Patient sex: M
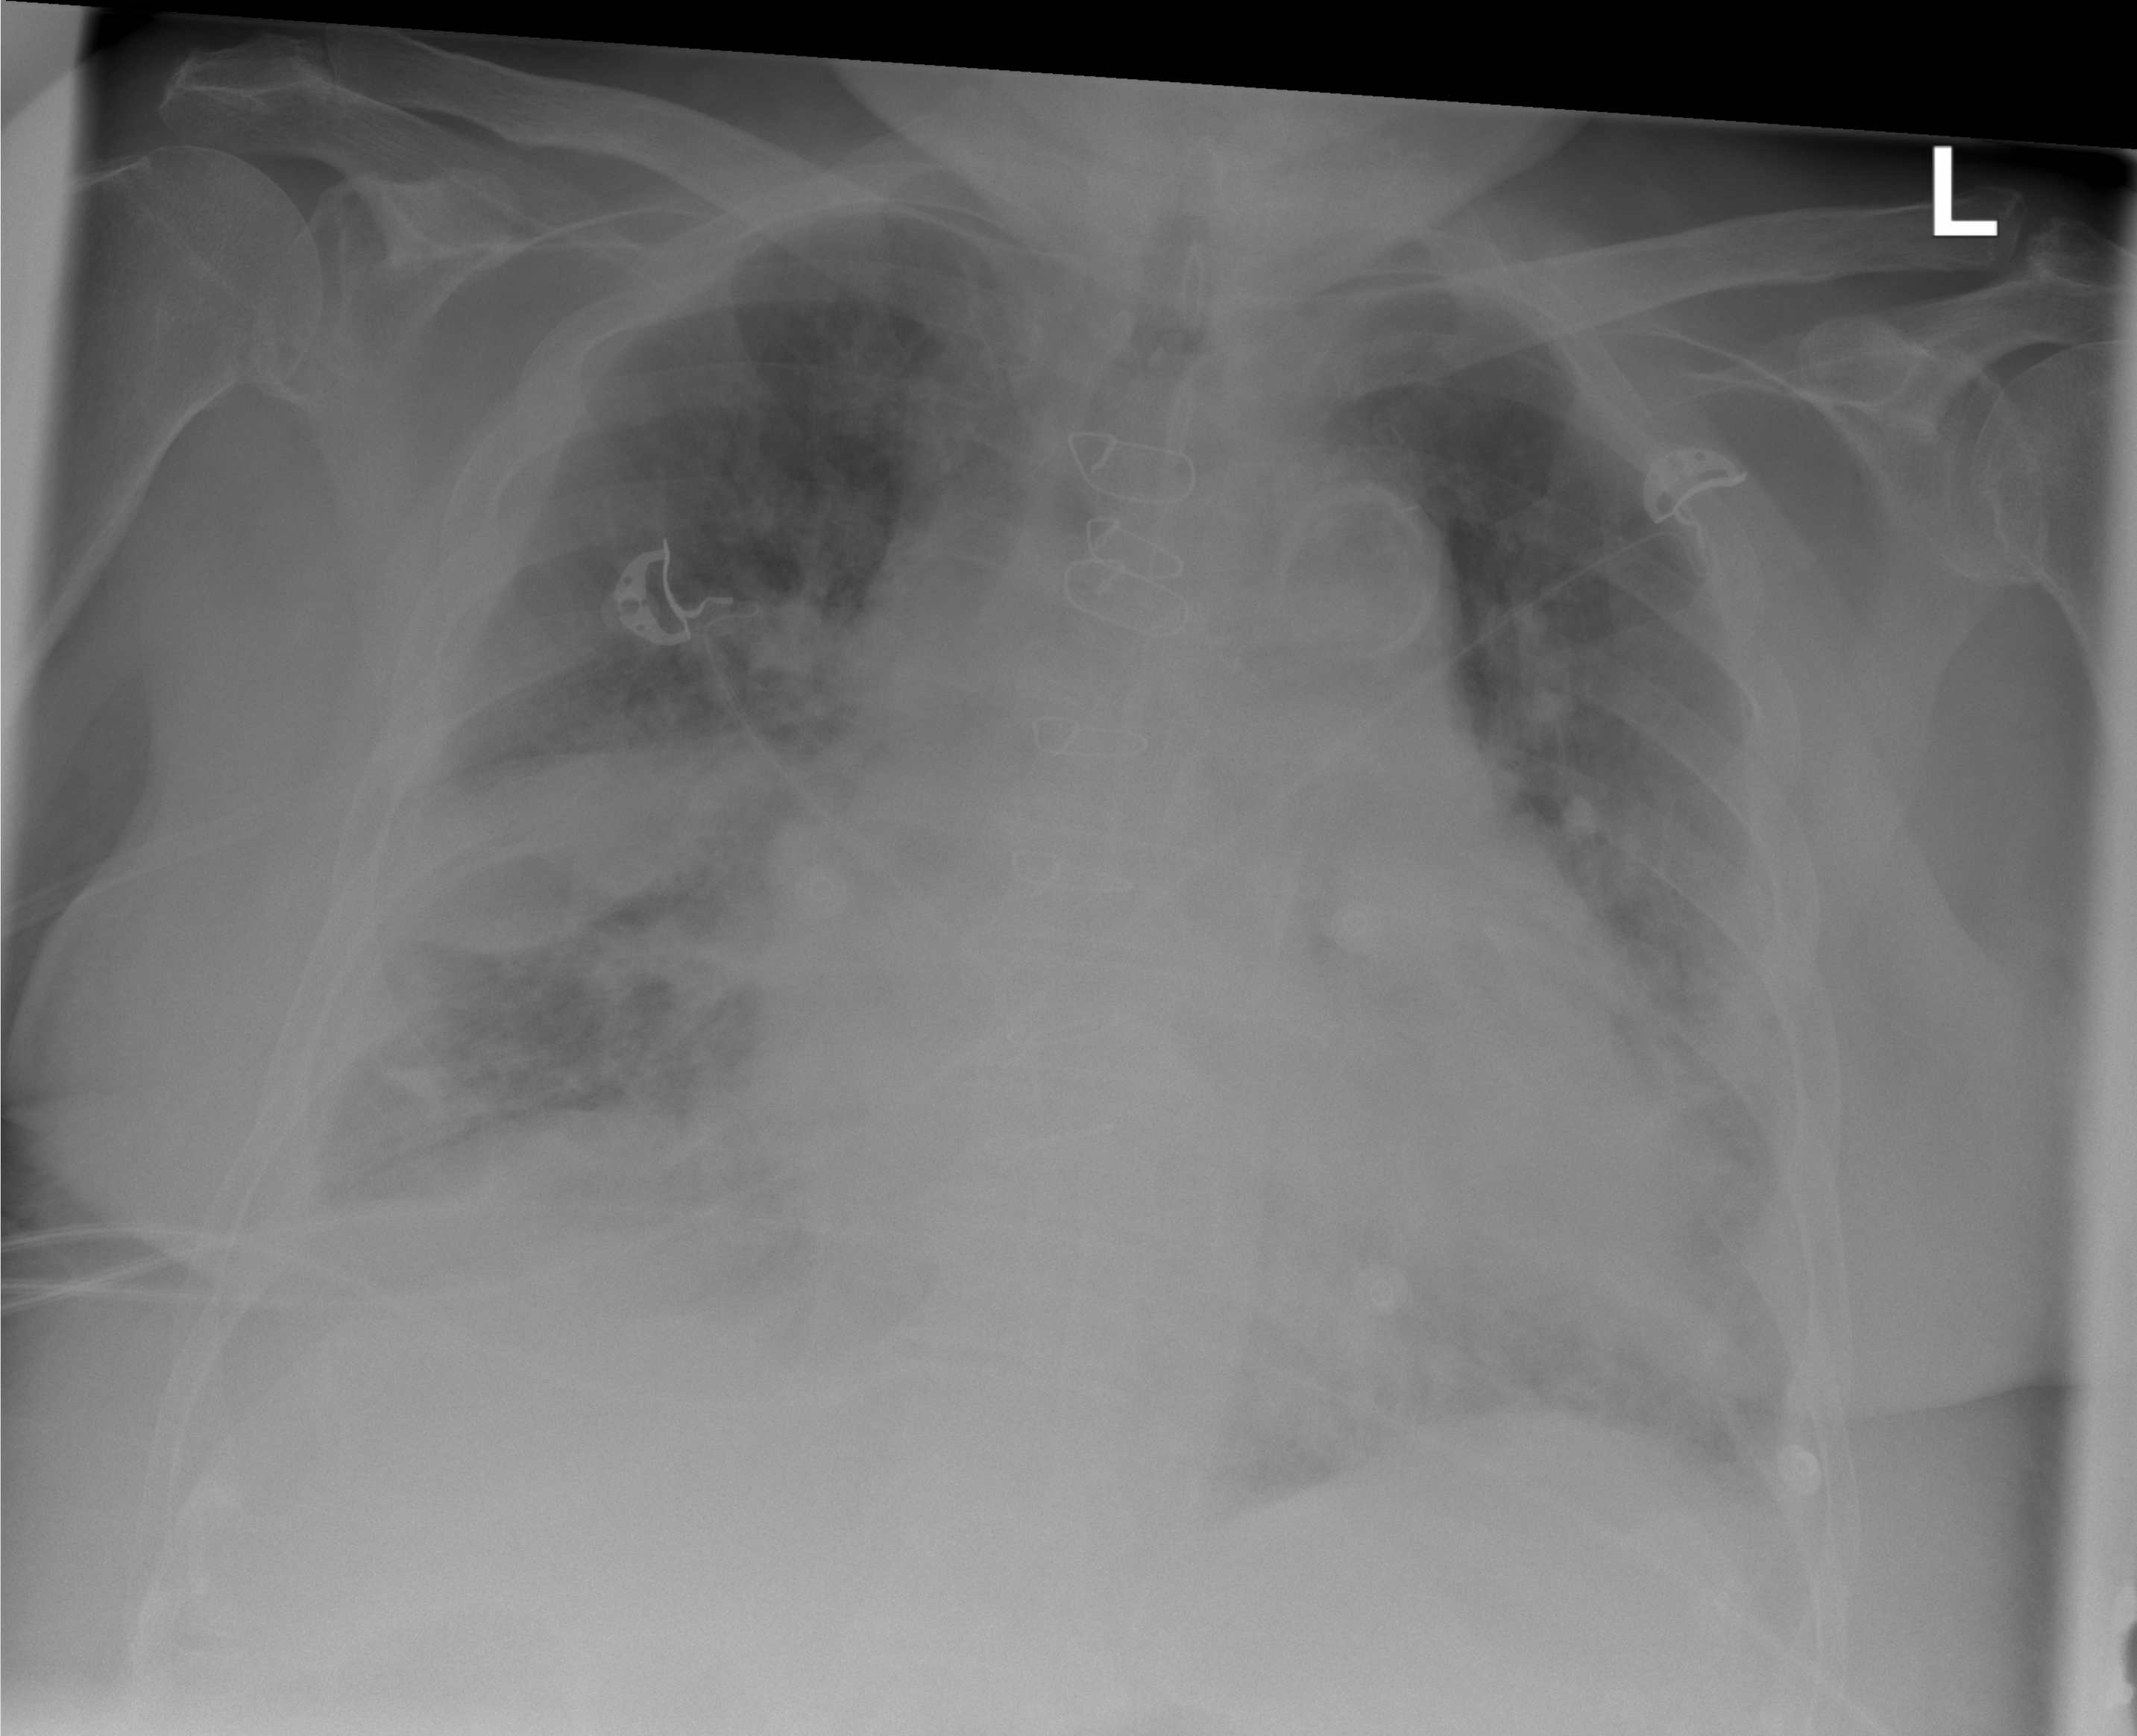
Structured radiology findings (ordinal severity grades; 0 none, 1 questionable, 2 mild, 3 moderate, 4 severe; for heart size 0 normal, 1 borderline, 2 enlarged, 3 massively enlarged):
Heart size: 2
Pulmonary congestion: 2
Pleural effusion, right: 2
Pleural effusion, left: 2
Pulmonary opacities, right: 2
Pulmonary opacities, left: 2
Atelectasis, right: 2
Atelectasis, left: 2